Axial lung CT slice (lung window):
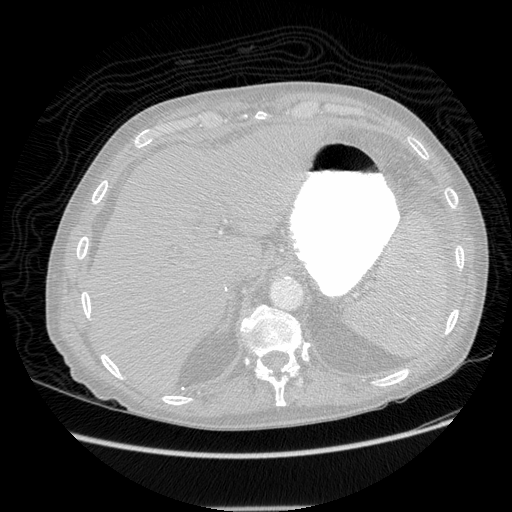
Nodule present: no